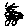
Label: car